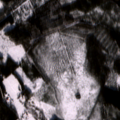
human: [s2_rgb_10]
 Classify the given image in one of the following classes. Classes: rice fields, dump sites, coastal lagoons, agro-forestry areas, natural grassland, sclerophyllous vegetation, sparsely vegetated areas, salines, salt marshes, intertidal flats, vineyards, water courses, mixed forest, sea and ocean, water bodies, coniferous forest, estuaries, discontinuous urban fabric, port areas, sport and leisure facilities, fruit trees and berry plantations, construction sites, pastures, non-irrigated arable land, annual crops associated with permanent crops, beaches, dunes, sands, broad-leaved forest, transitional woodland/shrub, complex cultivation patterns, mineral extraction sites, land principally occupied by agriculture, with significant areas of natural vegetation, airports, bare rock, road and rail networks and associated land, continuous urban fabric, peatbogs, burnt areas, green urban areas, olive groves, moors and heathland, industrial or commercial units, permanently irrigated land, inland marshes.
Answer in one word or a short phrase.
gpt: land principally occupied by agriculture, with significant areas of natural vegetation, coniferous forest, mixed forest, transitional woodland/shrub